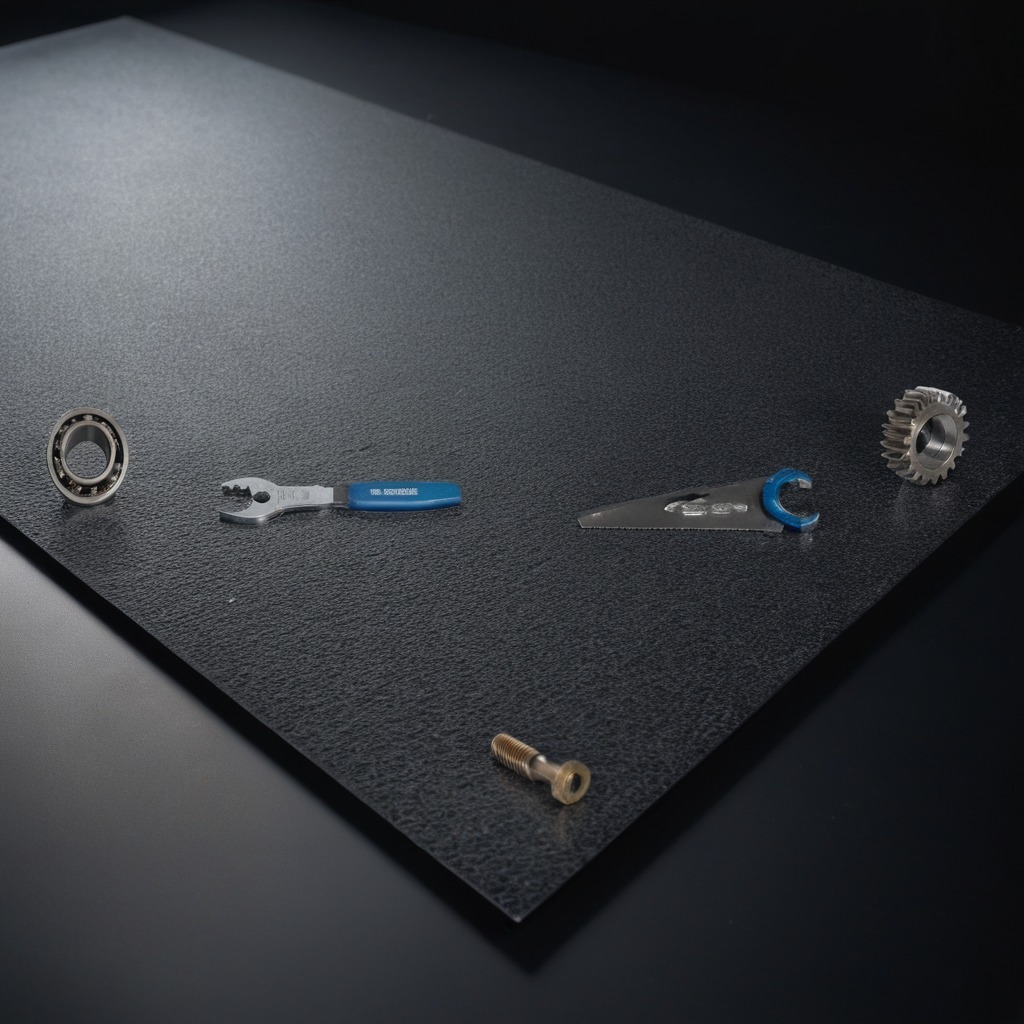
A ball bearing, a gear, a screw, a saw, and a wrench are lying on the clean granite tabletop.